Question: I am using Setup Project of Visual Studio 2010 to create setup for my application. I have three custom forms in it, first custom form will have two check boxes, checkbox A and checkbox B and other two custom forms will text fields to get information from the user,
if a user checks checkbox A then Textbox A form will show and skip the Textbox B and
if user checks checkbox B then it will skip Textbox A form and show only Textbox B form and
if user checks both check boxes then Textbox A form will show and then Textbox B will show.
Is the above situation is possible in Setup Project?
If yes then How?
or
else I have to use some other installer?
Please suggest...!

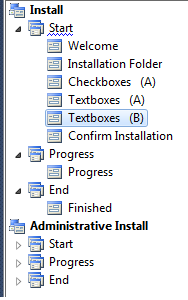
Answer: It's not possible in a setup project because there is no way to alter the display of those dialogs based on conditions or settings from previous dialogs. You'd need another tool to do that kind of thing during the install.
If it's related to configuring the app (and not strictly the install) then it's sometimes better (as well as easier) to run the configuration step when your app first runs. This is very easy to test and debug and you get a more modern looking UI than the installer provides, and it lets the user change the configuration without re-installing.